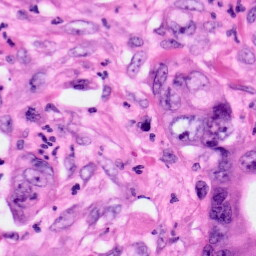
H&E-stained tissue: Pancreatic